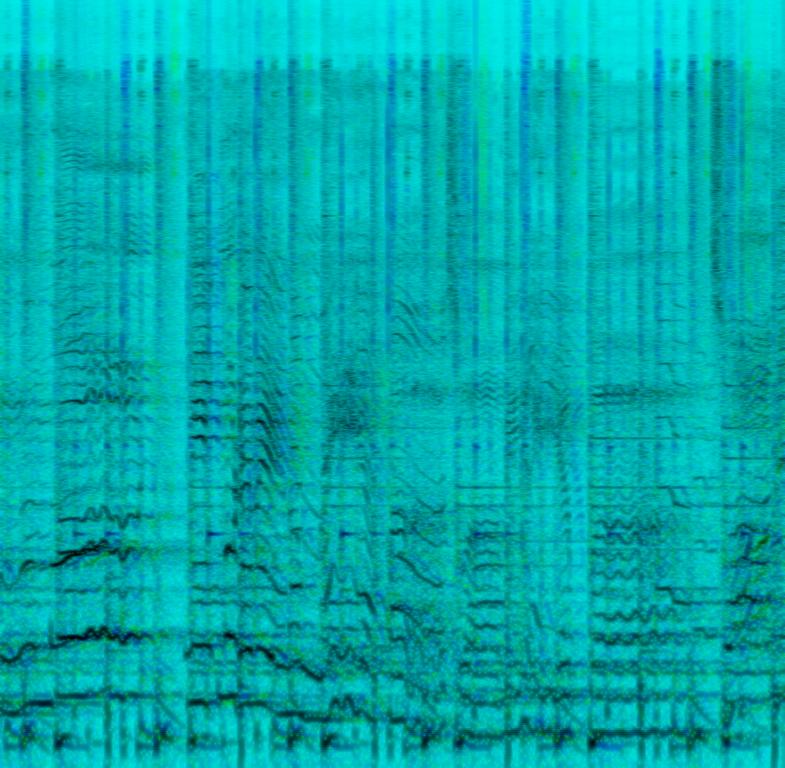
This audio contains a lot of percussion such as tablas playing a rhythm along with shakers and more. Male voices are singing something like a mantra repeating the same melody. Kids' voices are also singing the same melody in a higher octave. A bansuri flute adds little melody lines. This song may be playing during a ceremony.